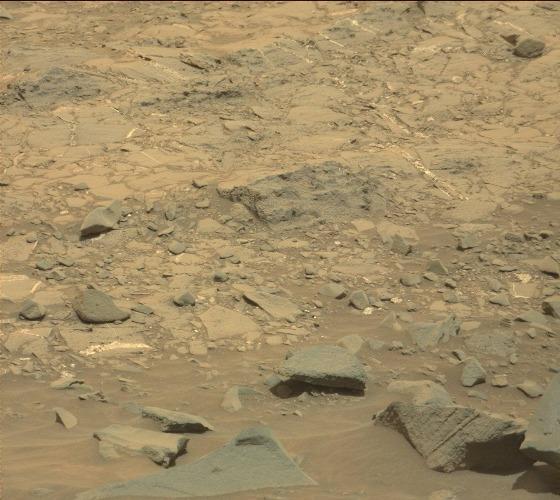
Terrain classes present: Bedrock, Gravel / Sand / Soil, Rock, Shadow